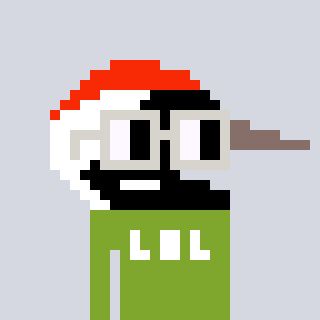
a pixel art character with square light gray glasses, a crane-shaped head and a slimegreen-colored body on a cool background